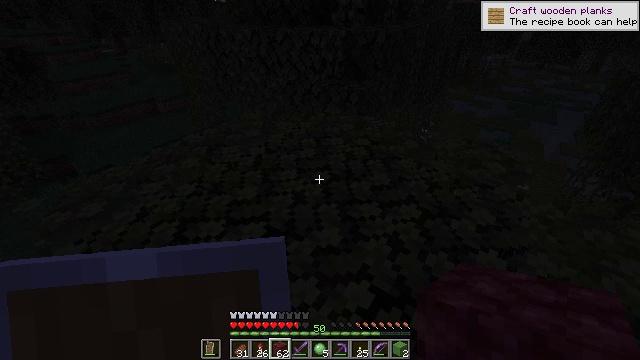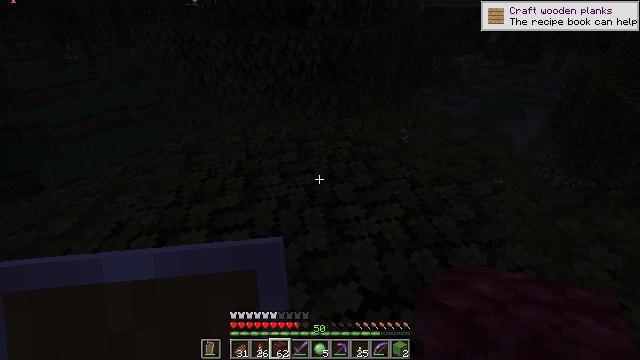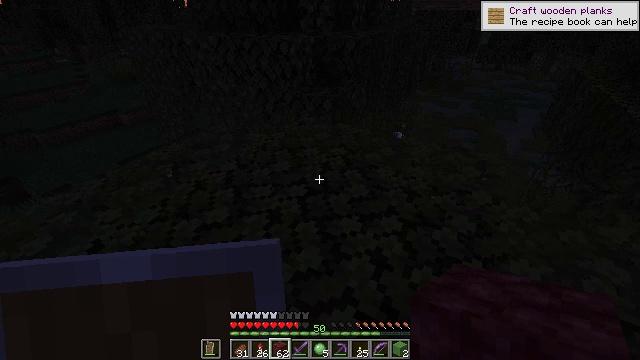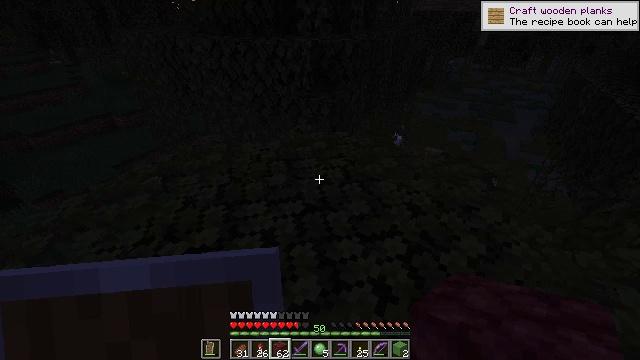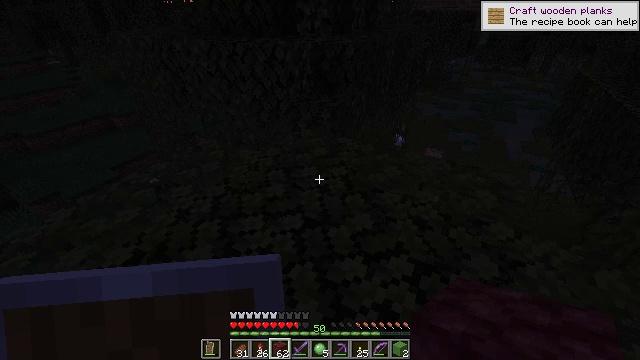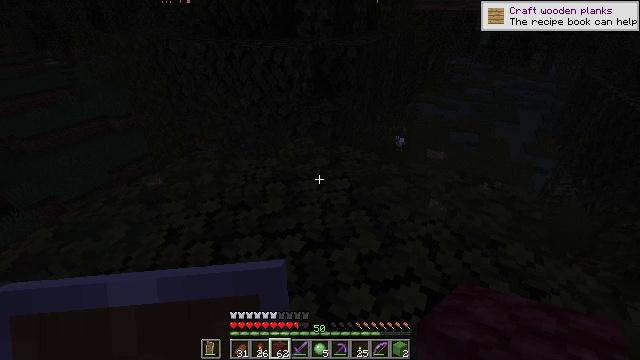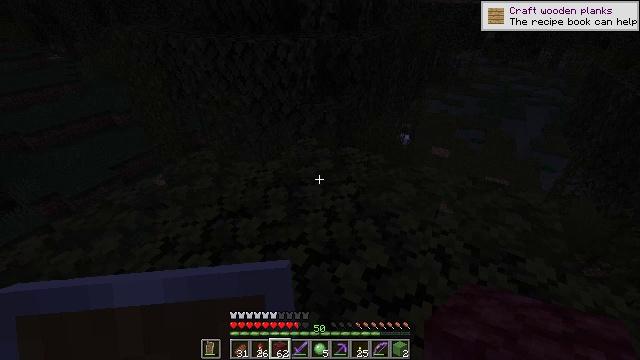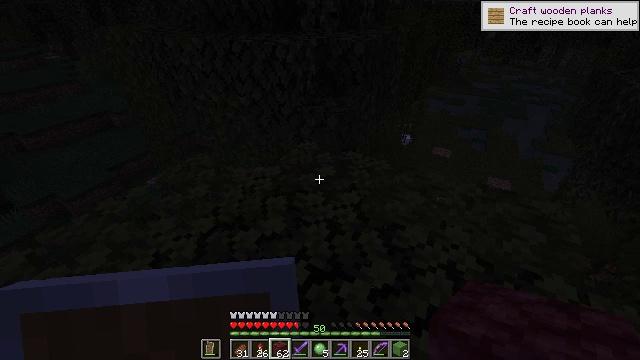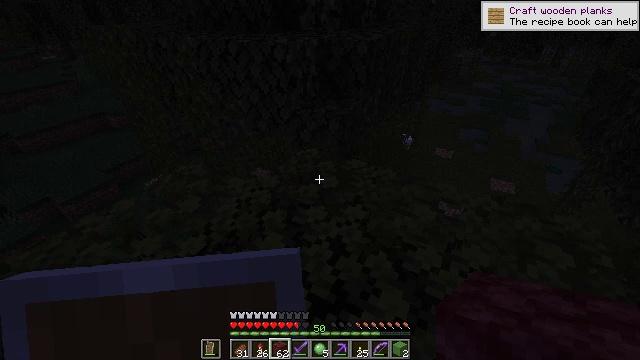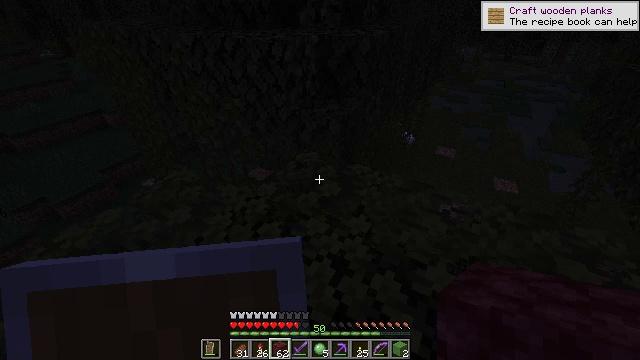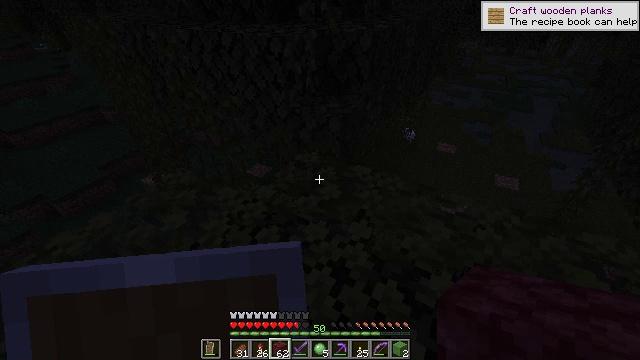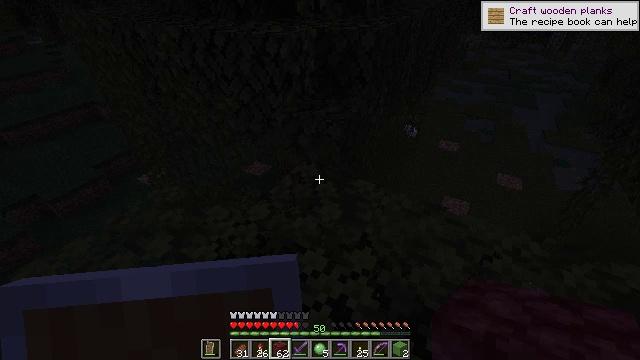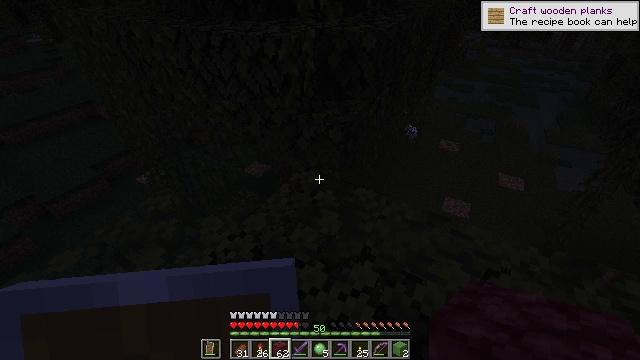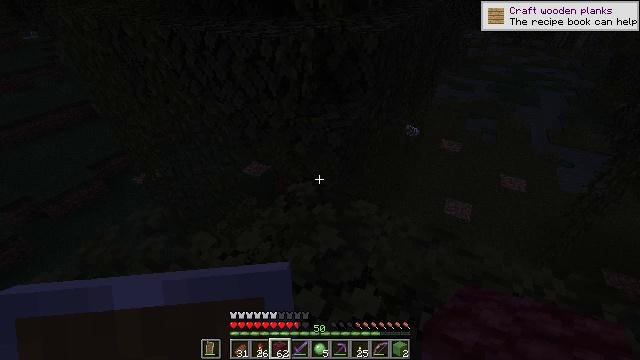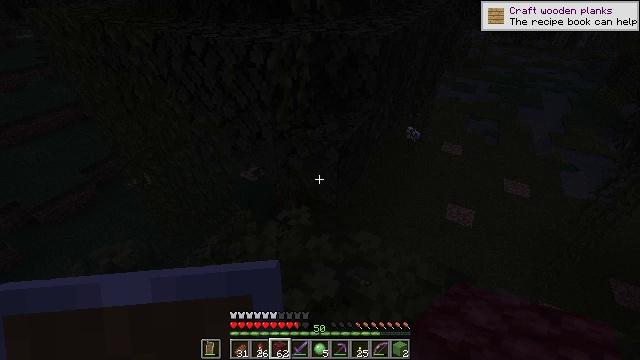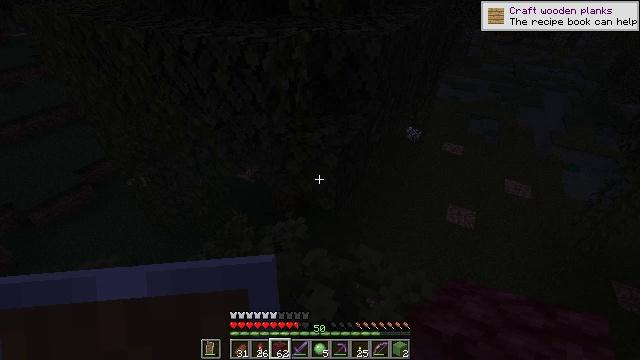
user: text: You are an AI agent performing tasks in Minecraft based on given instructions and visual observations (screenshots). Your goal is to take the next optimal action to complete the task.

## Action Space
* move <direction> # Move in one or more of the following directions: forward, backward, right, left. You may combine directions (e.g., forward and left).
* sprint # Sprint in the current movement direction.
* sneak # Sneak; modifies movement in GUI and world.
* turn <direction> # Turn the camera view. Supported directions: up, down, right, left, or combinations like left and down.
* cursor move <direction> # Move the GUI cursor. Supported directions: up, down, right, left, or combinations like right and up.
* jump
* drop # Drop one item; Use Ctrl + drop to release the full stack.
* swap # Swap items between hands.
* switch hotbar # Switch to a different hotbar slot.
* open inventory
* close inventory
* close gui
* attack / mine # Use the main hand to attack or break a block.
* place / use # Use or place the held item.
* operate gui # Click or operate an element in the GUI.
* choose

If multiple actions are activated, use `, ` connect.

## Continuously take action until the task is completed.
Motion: motion action
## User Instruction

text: Kill the slime.
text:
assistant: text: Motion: move forward, turn right
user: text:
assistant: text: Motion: move forward, turn right
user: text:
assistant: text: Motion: move forward
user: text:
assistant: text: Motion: move forward
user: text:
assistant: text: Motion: move forward
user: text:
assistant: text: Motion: move forward, turn down
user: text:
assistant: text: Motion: move forward
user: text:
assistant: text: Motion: move forward
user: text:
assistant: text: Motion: move forward
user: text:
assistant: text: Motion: move forward, turn down
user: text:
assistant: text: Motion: move forward, turn down
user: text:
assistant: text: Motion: move forward
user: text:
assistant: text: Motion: move forward
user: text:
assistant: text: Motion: move forward
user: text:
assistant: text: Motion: move forward
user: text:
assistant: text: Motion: move forward
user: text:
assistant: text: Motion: move forward
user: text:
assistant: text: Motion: move forward
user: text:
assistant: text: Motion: move forward
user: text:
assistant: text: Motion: move forward
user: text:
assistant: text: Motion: move forward
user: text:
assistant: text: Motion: move forward, jump
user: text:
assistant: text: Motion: move forward, jump
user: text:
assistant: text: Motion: move forward, jump
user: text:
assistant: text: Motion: move forward, jump
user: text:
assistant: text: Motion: move forward, jump
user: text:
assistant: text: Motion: move forward, turn right and up, jump
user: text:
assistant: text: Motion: move forward, turn right and up, jump
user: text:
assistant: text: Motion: move forward, turn right and up, jump
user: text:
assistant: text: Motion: move forward, jump